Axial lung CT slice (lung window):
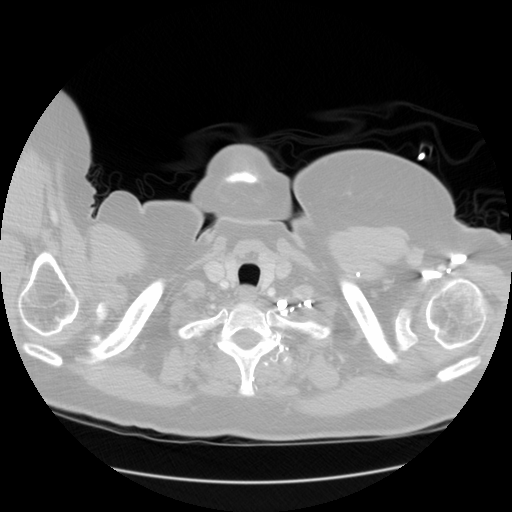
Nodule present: no